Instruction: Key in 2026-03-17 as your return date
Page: home
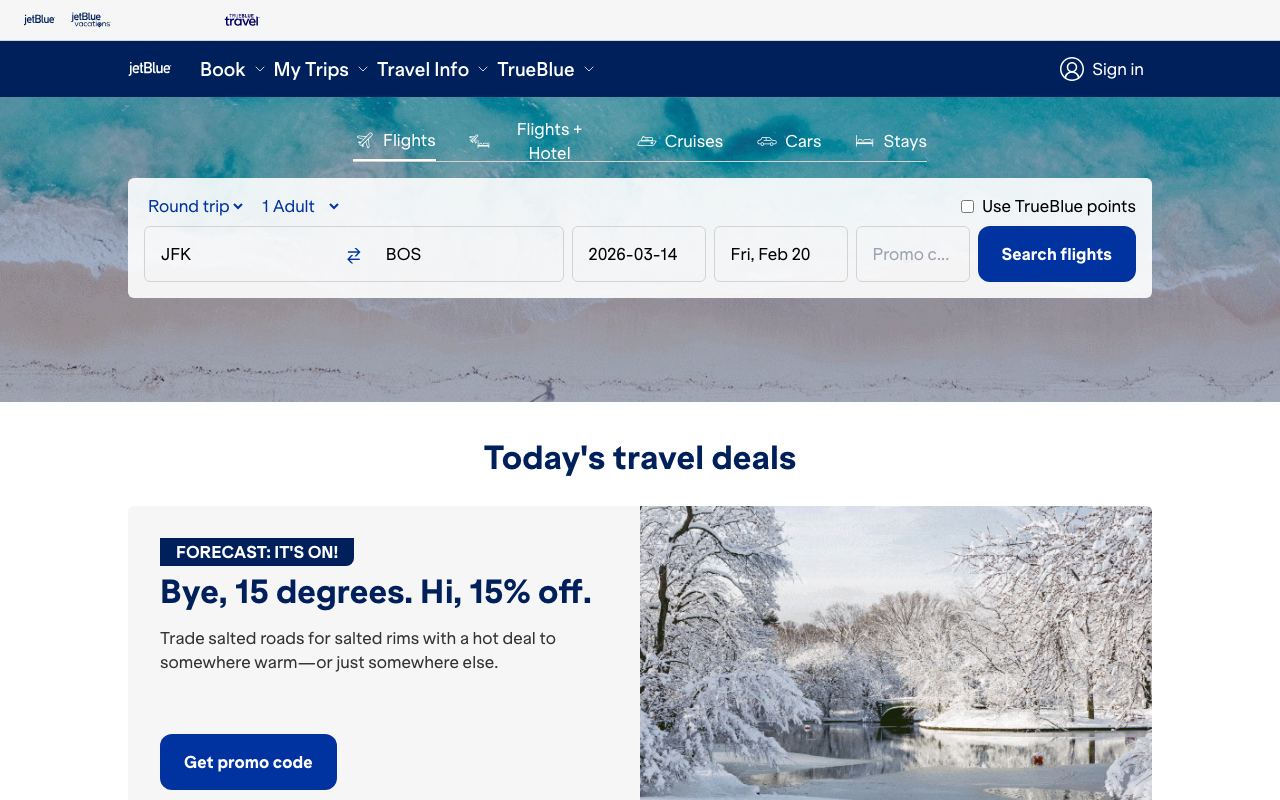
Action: type